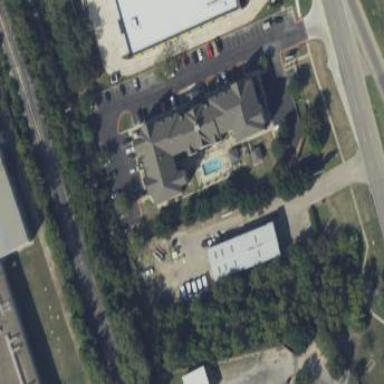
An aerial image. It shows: Hotel building.